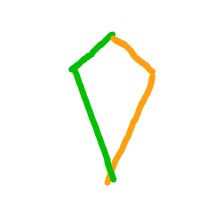
Shape: kite